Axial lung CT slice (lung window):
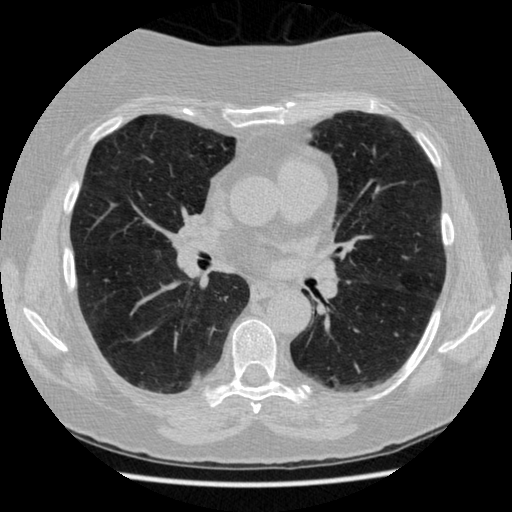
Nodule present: no